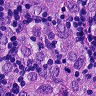
Metastatic tissue present: yes